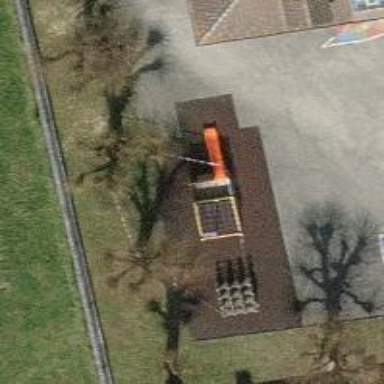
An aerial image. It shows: Playground with various play structures.